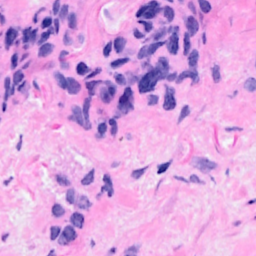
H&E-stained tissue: Breast